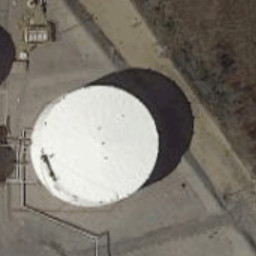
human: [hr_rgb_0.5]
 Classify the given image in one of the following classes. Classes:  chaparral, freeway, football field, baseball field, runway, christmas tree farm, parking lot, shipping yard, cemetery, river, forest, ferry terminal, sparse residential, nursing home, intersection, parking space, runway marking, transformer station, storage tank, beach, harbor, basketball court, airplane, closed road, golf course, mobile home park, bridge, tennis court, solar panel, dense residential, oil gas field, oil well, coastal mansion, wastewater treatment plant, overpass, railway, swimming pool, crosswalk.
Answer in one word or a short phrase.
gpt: storage tank